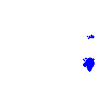
Particle: proton